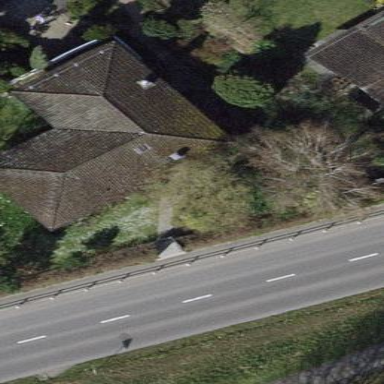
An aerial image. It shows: Detached building with hipped roof.